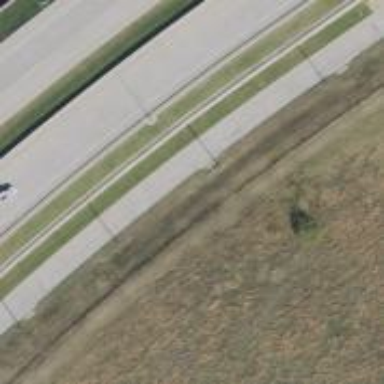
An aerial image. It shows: Secondary road with frontage road.